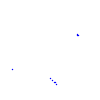
Particle: proton